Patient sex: M
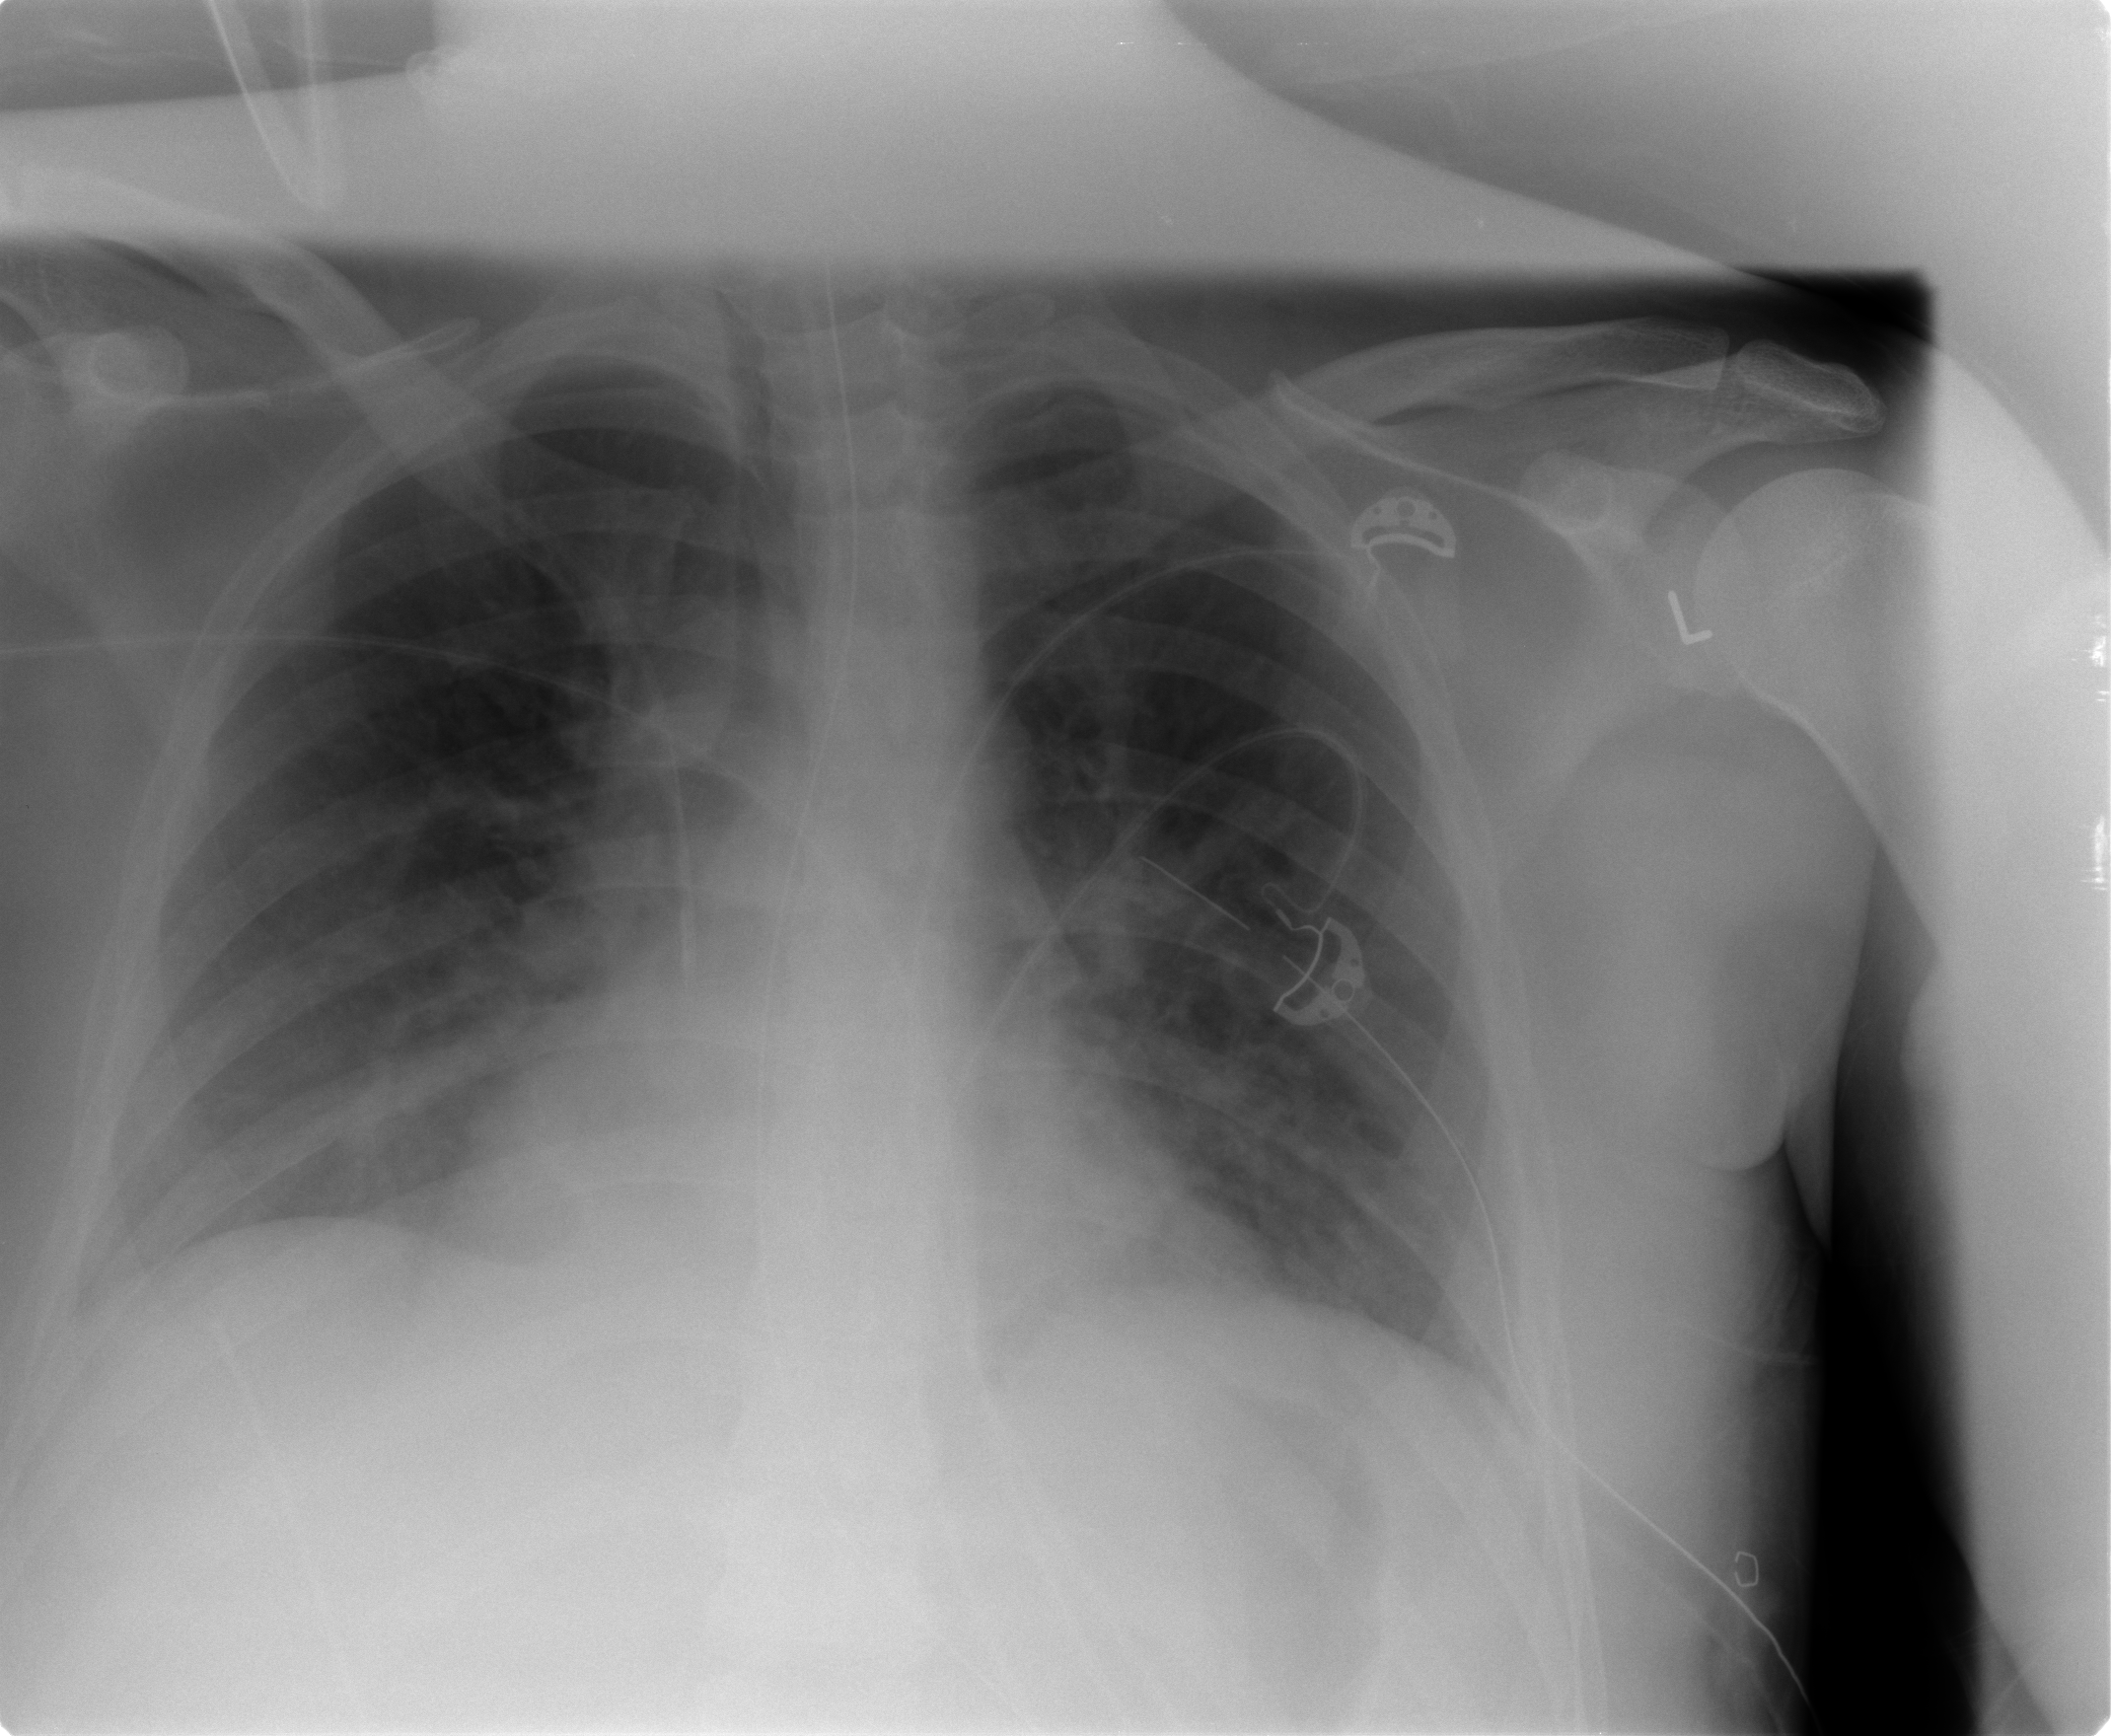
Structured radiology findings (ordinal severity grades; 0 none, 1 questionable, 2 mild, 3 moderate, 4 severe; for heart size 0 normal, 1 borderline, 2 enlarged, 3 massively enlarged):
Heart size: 1
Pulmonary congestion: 2
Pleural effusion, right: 0
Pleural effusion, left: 0
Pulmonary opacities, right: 2
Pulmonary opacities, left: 1
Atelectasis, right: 2
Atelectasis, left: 2